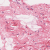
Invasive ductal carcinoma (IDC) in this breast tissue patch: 0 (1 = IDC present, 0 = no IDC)